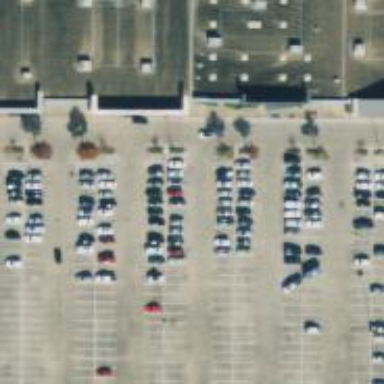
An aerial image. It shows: Parking space.